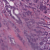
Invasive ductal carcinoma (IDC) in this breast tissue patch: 1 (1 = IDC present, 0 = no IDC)